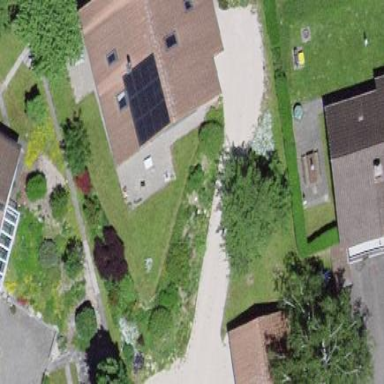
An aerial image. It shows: Residential building.